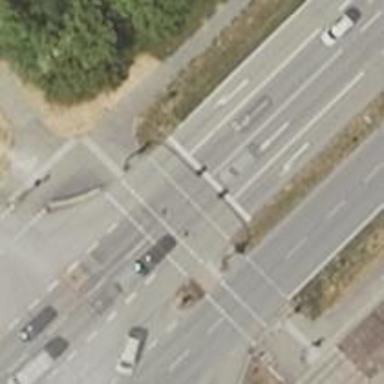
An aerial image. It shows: Road with traffic signals at the crossing.